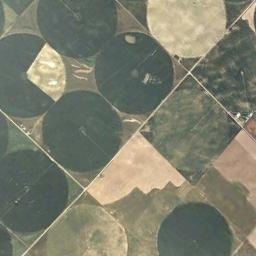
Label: circular_farmland